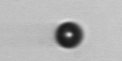
Label: bead